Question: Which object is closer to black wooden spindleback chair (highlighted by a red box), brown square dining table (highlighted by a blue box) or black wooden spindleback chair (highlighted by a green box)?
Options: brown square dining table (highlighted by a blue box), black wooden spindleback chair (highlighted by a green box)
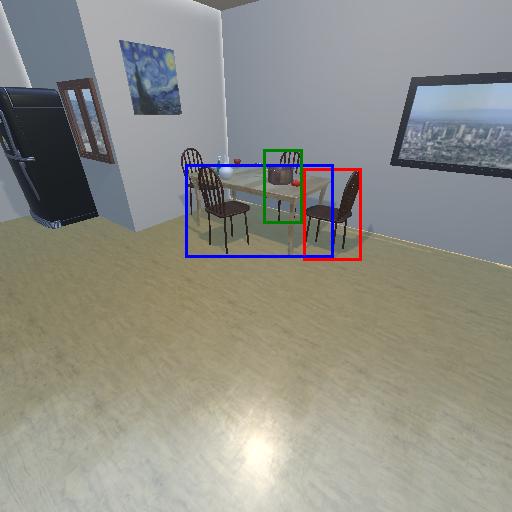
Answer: brown square dining table (highlighted by a blue box)